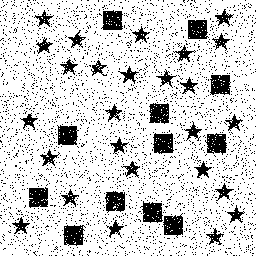
Squares: 12
Triangles: 0
Stars: 26
Total shapes: 38